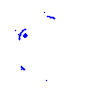
Particle: kaon